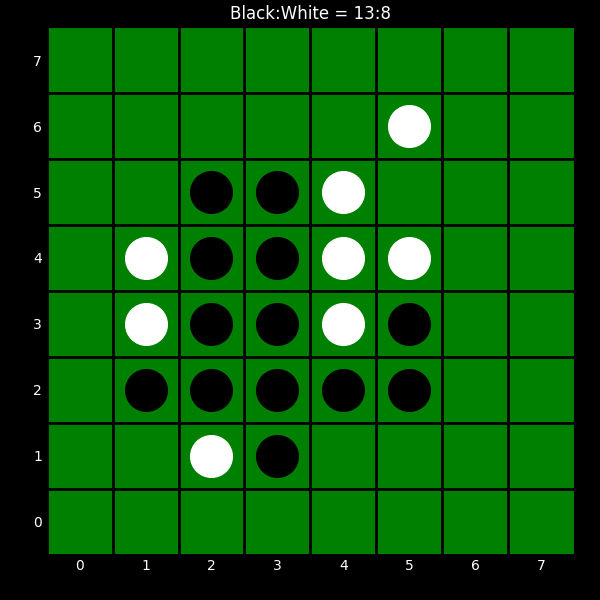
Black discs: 13
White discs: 8